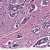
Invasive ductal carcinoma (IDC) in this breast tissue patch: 1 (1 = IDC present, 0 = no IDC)